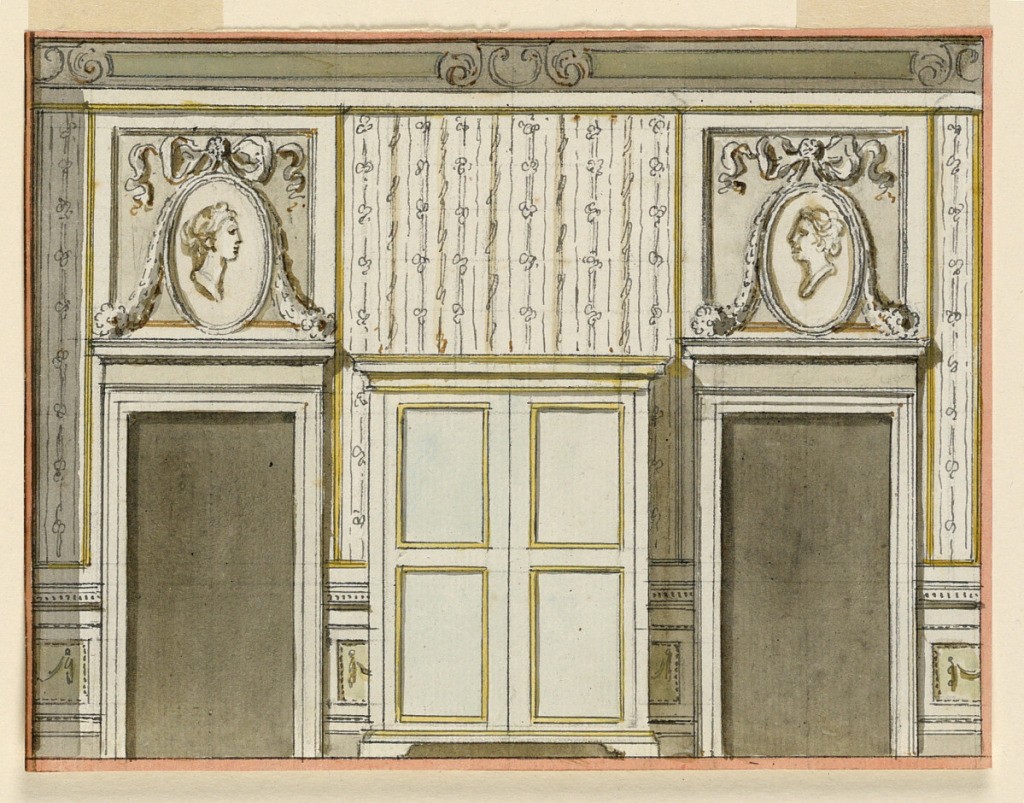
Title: Design for a Dressing Room
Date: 1790
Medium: Pen and ink, brush and watercolor, black crayon on paper
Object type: Drawing
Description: Medallion portraits with dragging garlands and suspended from brackets serve as overdoors.